Question: I have a database of ~980k postal codes, and a form where a user can input either the Zip Code, City, State, and/or Country. I'd eventually like to create a script that auto populates the other fields based upon the results of another, but before I arrive there I'm curious what the best manner to parse that amount of data into a select box for the form. Is that not even the appropriate way? I have on code thus far, simply looking for some pseudo code or thoughts.
Database looks like this

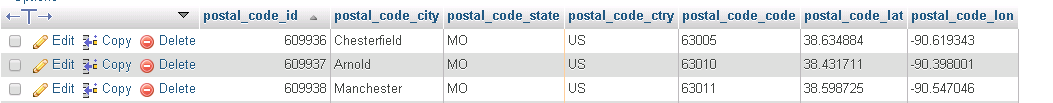
Answer: So I took the recommendation from <URL> and found a script I modified to work with my application. Once it reaches 3 characters it searches my database of ~980k postal codes and returns the results instantly.
Let me know your guys's thoughts.
Form
'''
<input type="text" id="quote_shipper_postalcode" name="quote_shipper_postalcode" class="form-control" maxlength="5">
'''
Javascrpit
'''
$(document).ready(function(){
var ac_config = {
source: "ajax/ajax_postal_codes.php",
select: function(event, ui){
$("#quote_shipper_city").val(ui.item.city);
$("#quote_shipper_state").val(ui.item.state);
$("#quote_shipper_postalcode").val(ui.item.zip);
$("#quote_shipper_country").val(ui.item.country);
},
minLength:3
};
$("#quote_shipper_postalcode").autocomplete(ac_config);
'''
});
ajax script
'''
<?php
include_once('../config/config.php');
// Cleaning up the term
$term = trim(strip_tags($_GET['term']));
//search the database for only the first three digits to make it not such a huge query
$zip_3 = $term;
// Rudimentary search
$matches = array();
foreach(list_postal_codes($db_pdo,$zip_3) as $zip){
if(stripos($zip['zip'], $term) == false){
$zip['value'] = $zip['zip'];
$zip['label'] = "{$zip['zip']}, {$zip['city']} {$zip['state']} {$zip['country']}";
$matches[] = $zip;
}
}
if ($matches == false) { $matches[] = $zip_3 . " not found"; }
$matches = array_slice($matches, 0, 15);
print json_encode($matches);
'''
database query
'''
function list_postal_codes($db_pdo,$zip_3) {
//zip 3 is only the first 3 digits of the zip
return $db_pdo->query("SELECT 'postal_code_city' AS 'city','postal_code_state' AS 'state','postal_code_ctry' AS 'country', 'postal_code_code' AS 'zip' FROM 'postal_codes' WHERE 'postal_code_code' LIKE '" . $zip_3 . "%'");
}
'''
> Blockquote